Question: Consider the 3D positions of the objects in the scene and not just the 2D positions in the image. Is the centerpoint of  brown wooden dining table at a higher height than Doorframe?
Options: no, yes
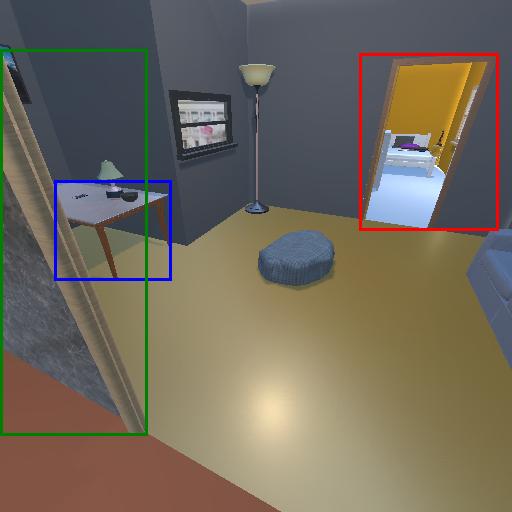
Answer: no